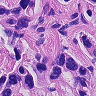
Metastatic tissue present: yes